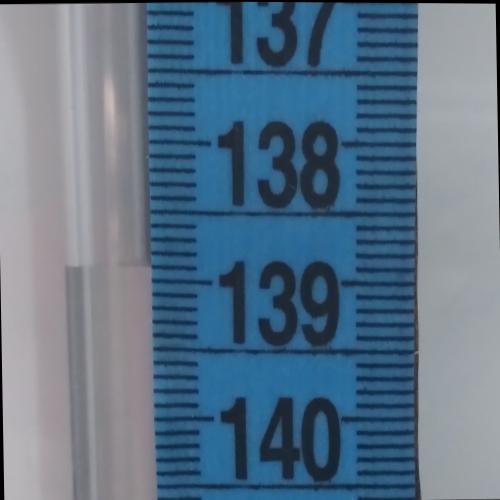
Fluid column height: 138.9 cm